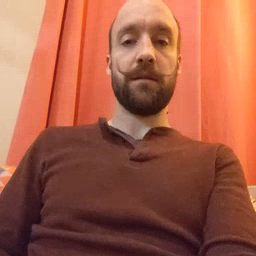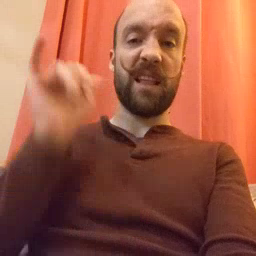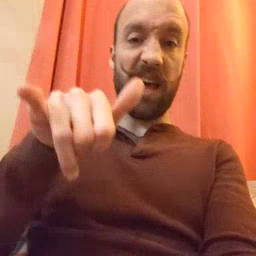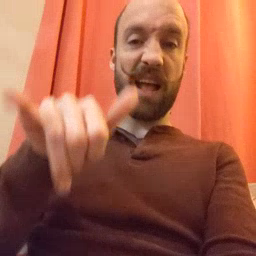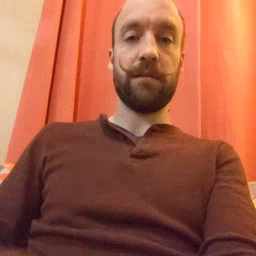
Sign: that